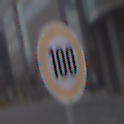
Verkehrszeichen: Geschwindigkeit100
Umgebung: Outdoor, Urban
Tageszeit: MorningAfternoon
Wetter: Overcast
Licht: Natural
Jahreszeit: NotSpecified
Kontrast: LowContrast